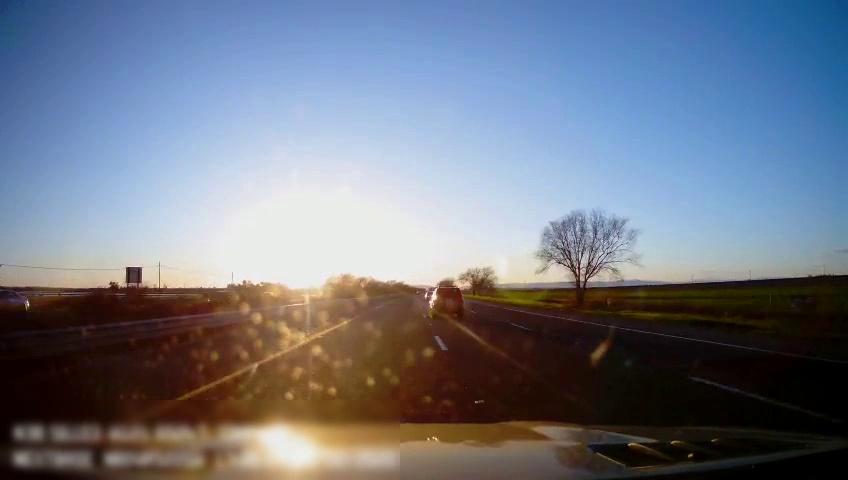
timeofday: Day
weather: Sunny
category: Drivable Space
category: Vehicles | Car
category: Vehicles | Car
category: Vehicles | Car
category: Lanes | Alternate Lane
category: Lanes | Current Lane
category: Lanes | Current Lane
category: Lanes | Alternate Lane